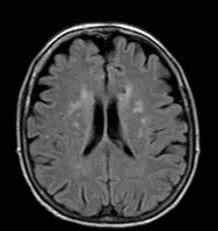
Label: notumor